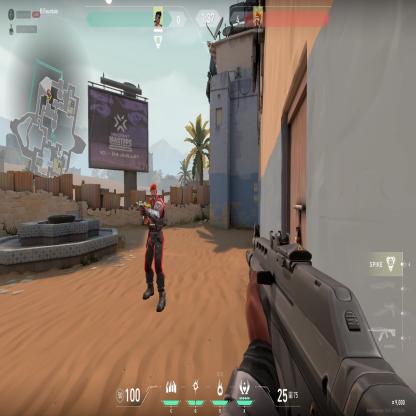
Label: enemy